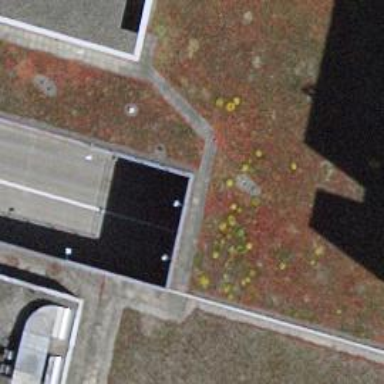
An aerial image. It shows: Parking area with concrete surface.